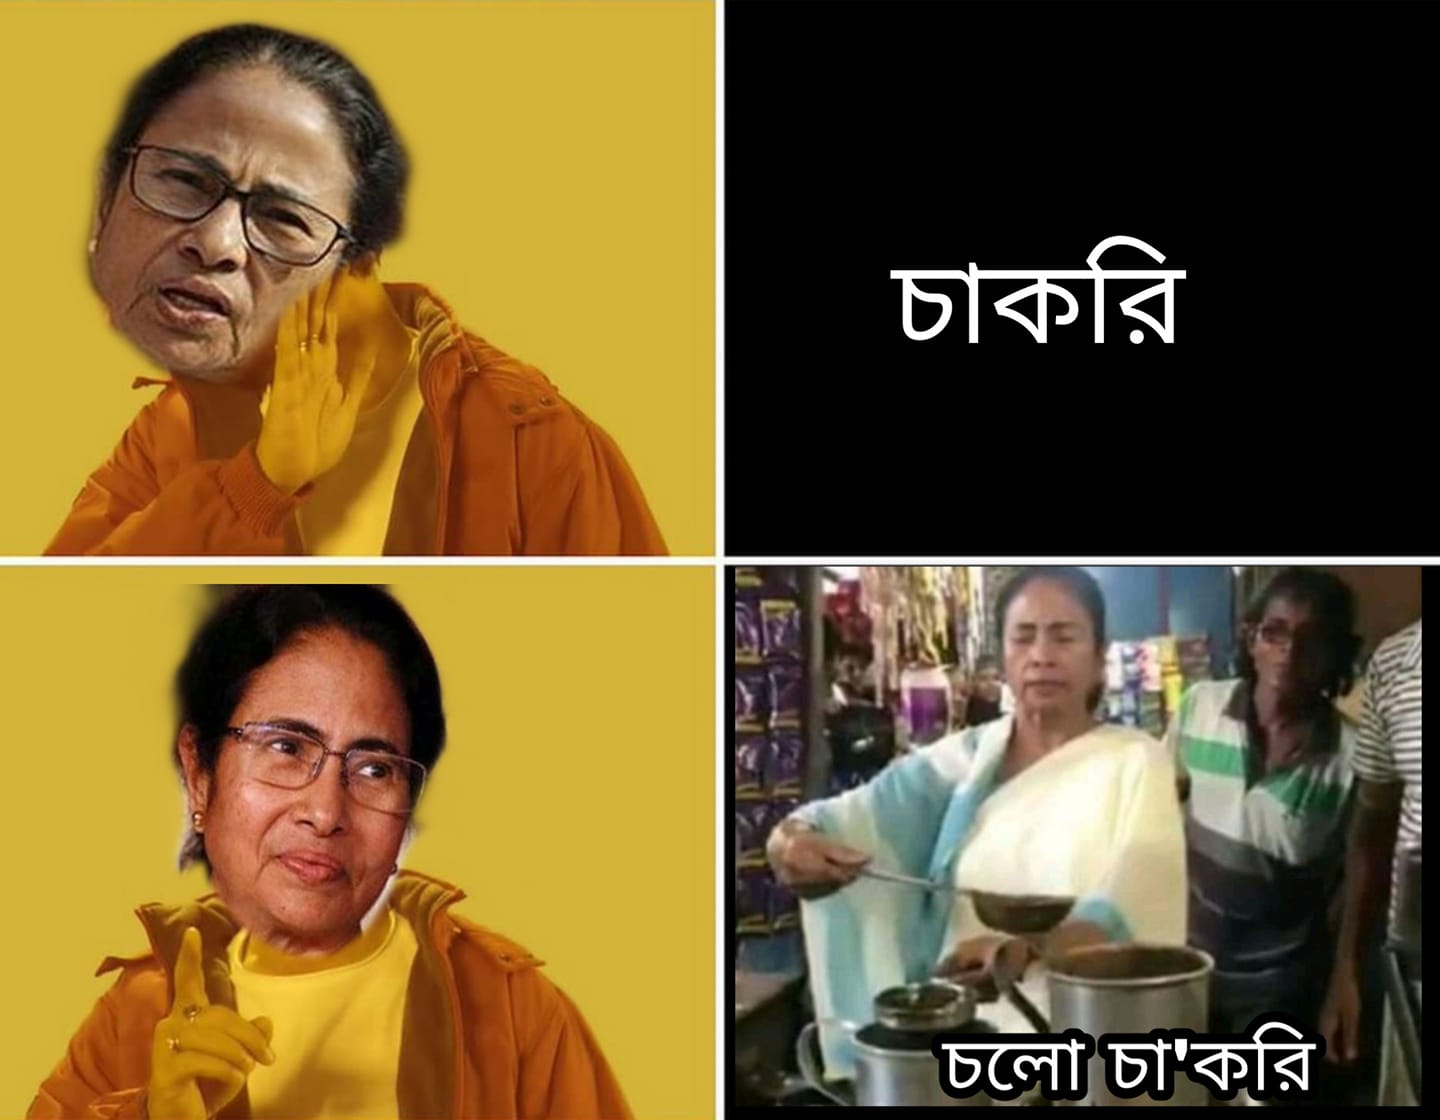
Caption: চাকরি    চলো চা'করি
Label: hate